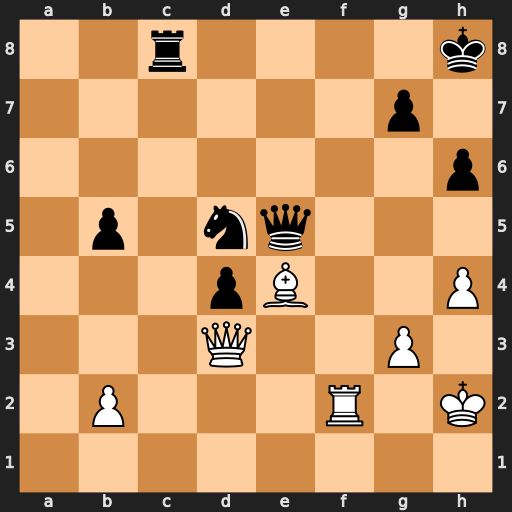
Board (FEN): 2r4k/6p1/7p/1p1nq3/3pB2P/3Q2P1/1P3R1K/8
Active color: w
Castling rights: -
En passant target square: -
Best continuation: Rf5 Qxf5 Bxf5